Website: apple
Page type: customer-info-address
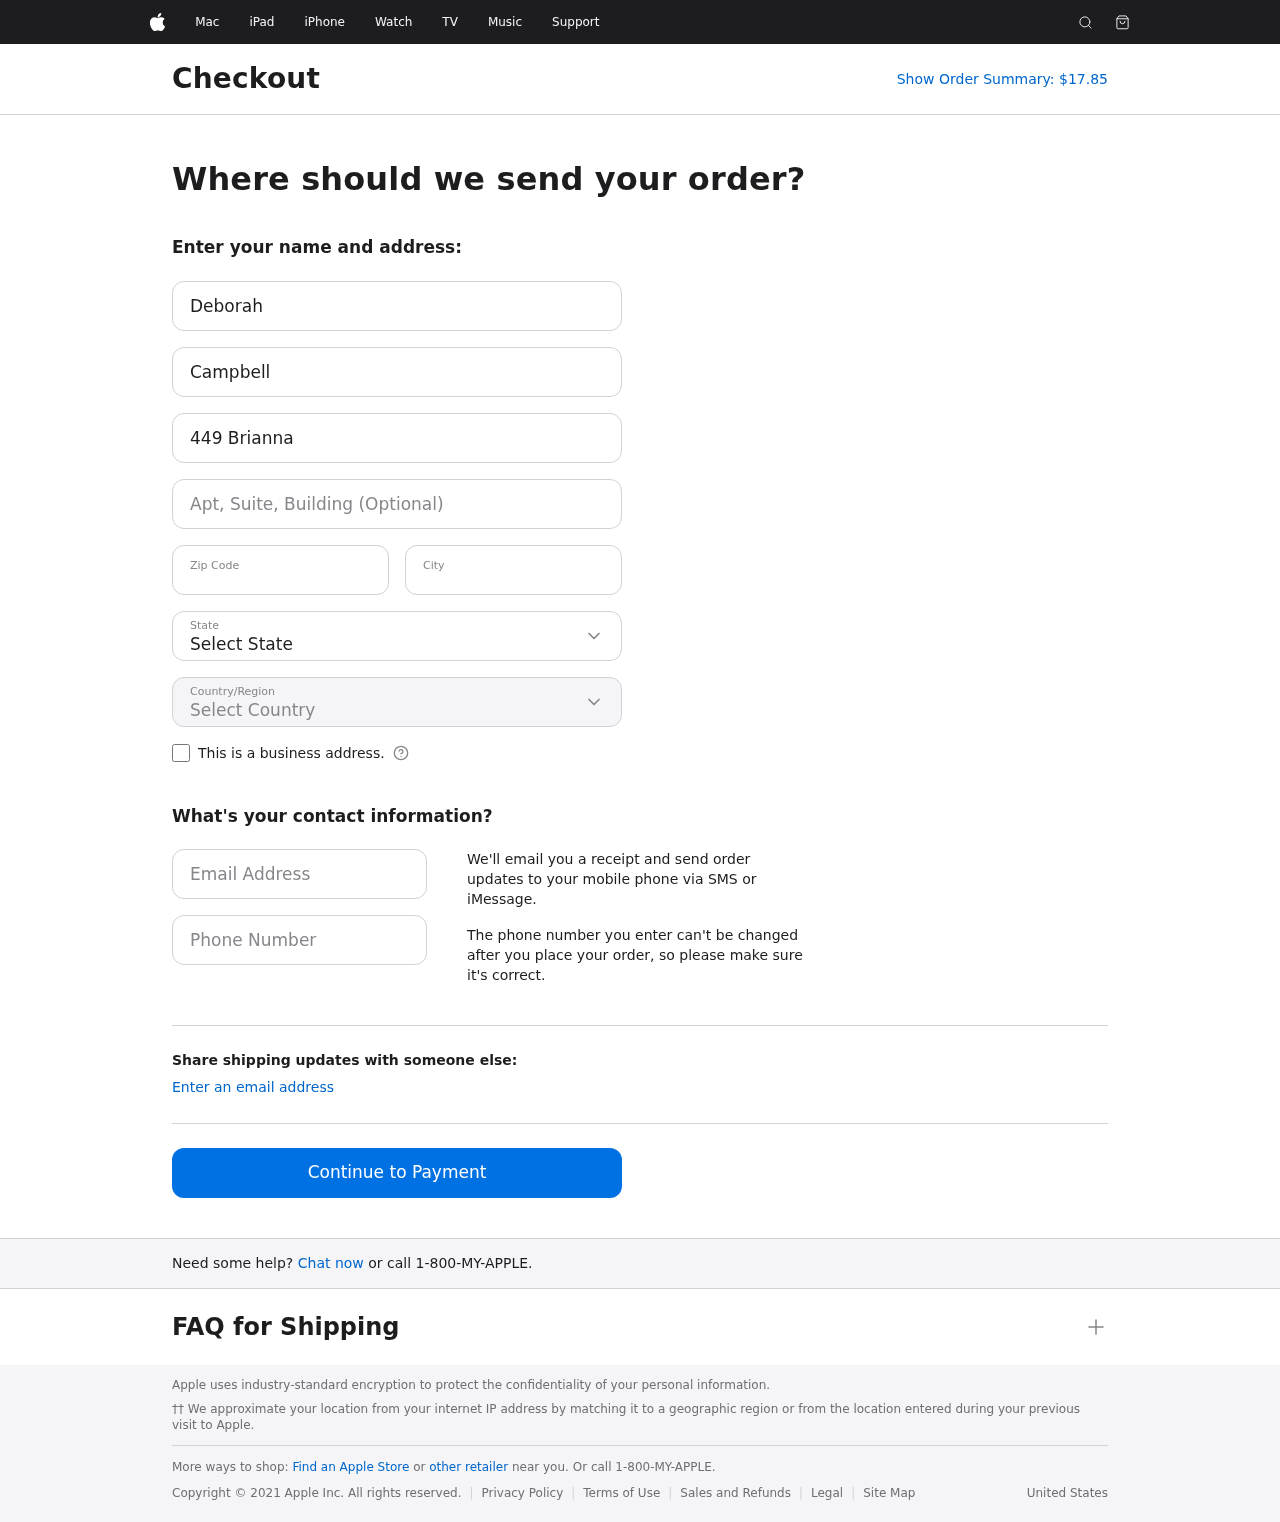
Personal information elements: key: PII_CITY
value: North Andre
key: PII_COUNTRY
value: United States
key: PII_EMAIL
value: dcampbell@gmail.com
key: PII_FIRSTNAME
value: Deborah
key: PII_LASTNAME
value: Campbell
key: PII_PHONE
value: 7734395206
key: PII_POSTCODE
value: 61726
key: PII_STATE
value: New Hampshire
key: PII_STREET
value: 449 Brianna Spring
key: PII_STREET2
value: Suite 726
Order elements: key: ORDER_TOTAL
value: Show Order Summary: $17.85